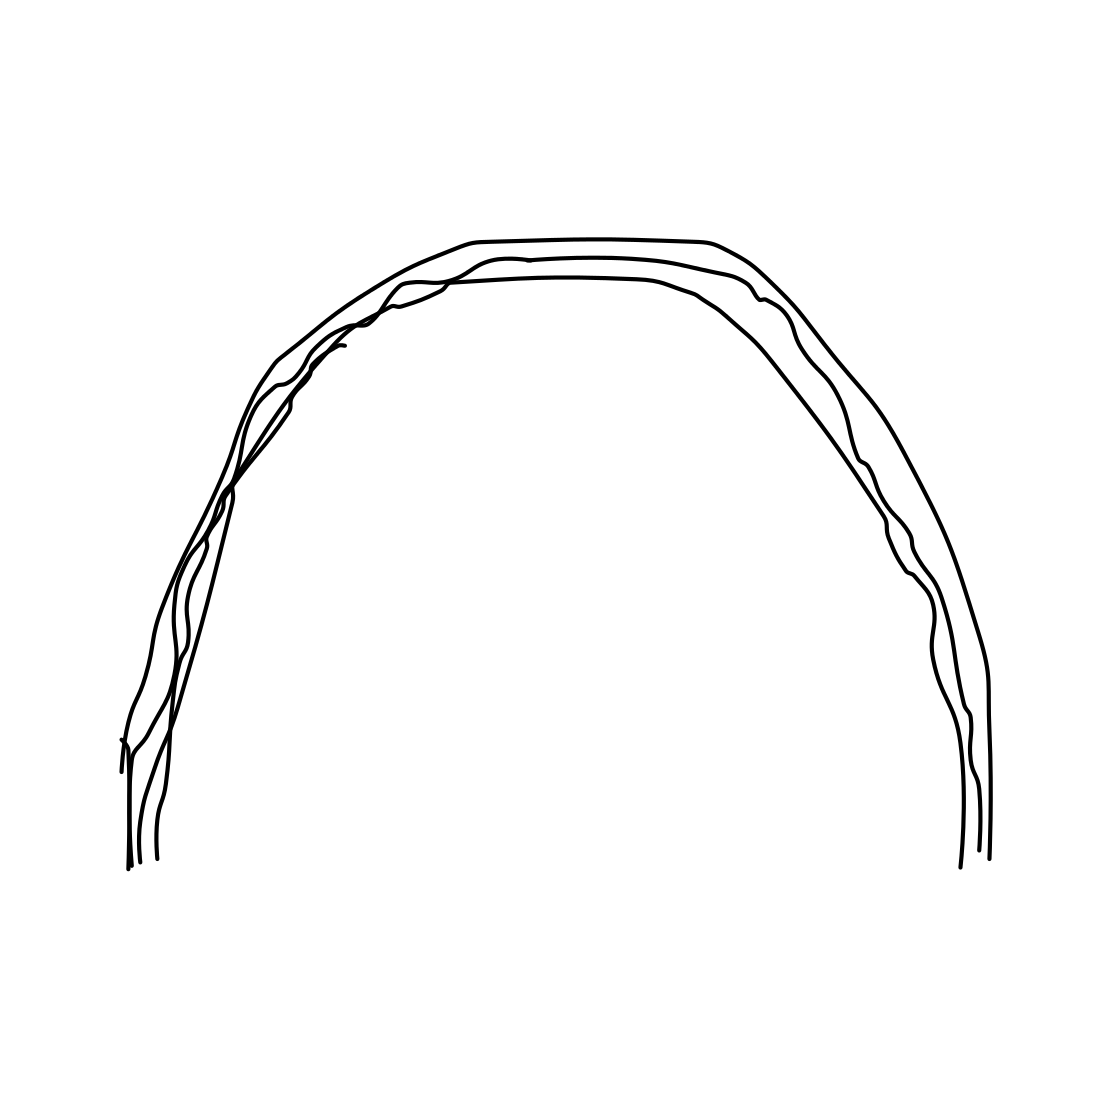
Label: rainbow